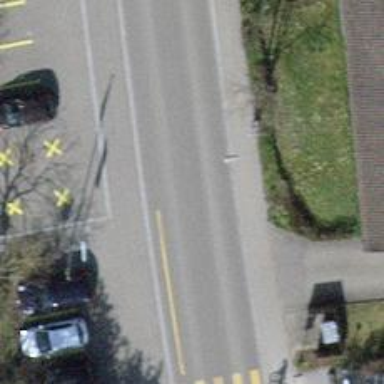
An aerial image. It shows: Public transport stop position.